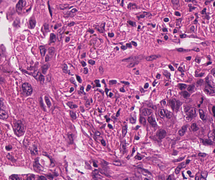
Tumor epithelial tissue: yes
Tumor-associated stroma tissue: yes
Normal tissue: no